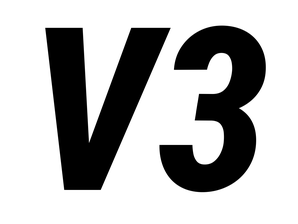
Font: Roboto-Italic_Condensed_ExtraBold_Italic